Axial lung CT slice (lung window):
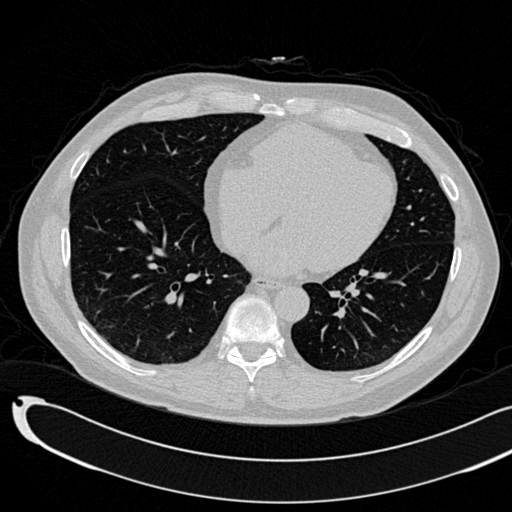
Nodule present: no